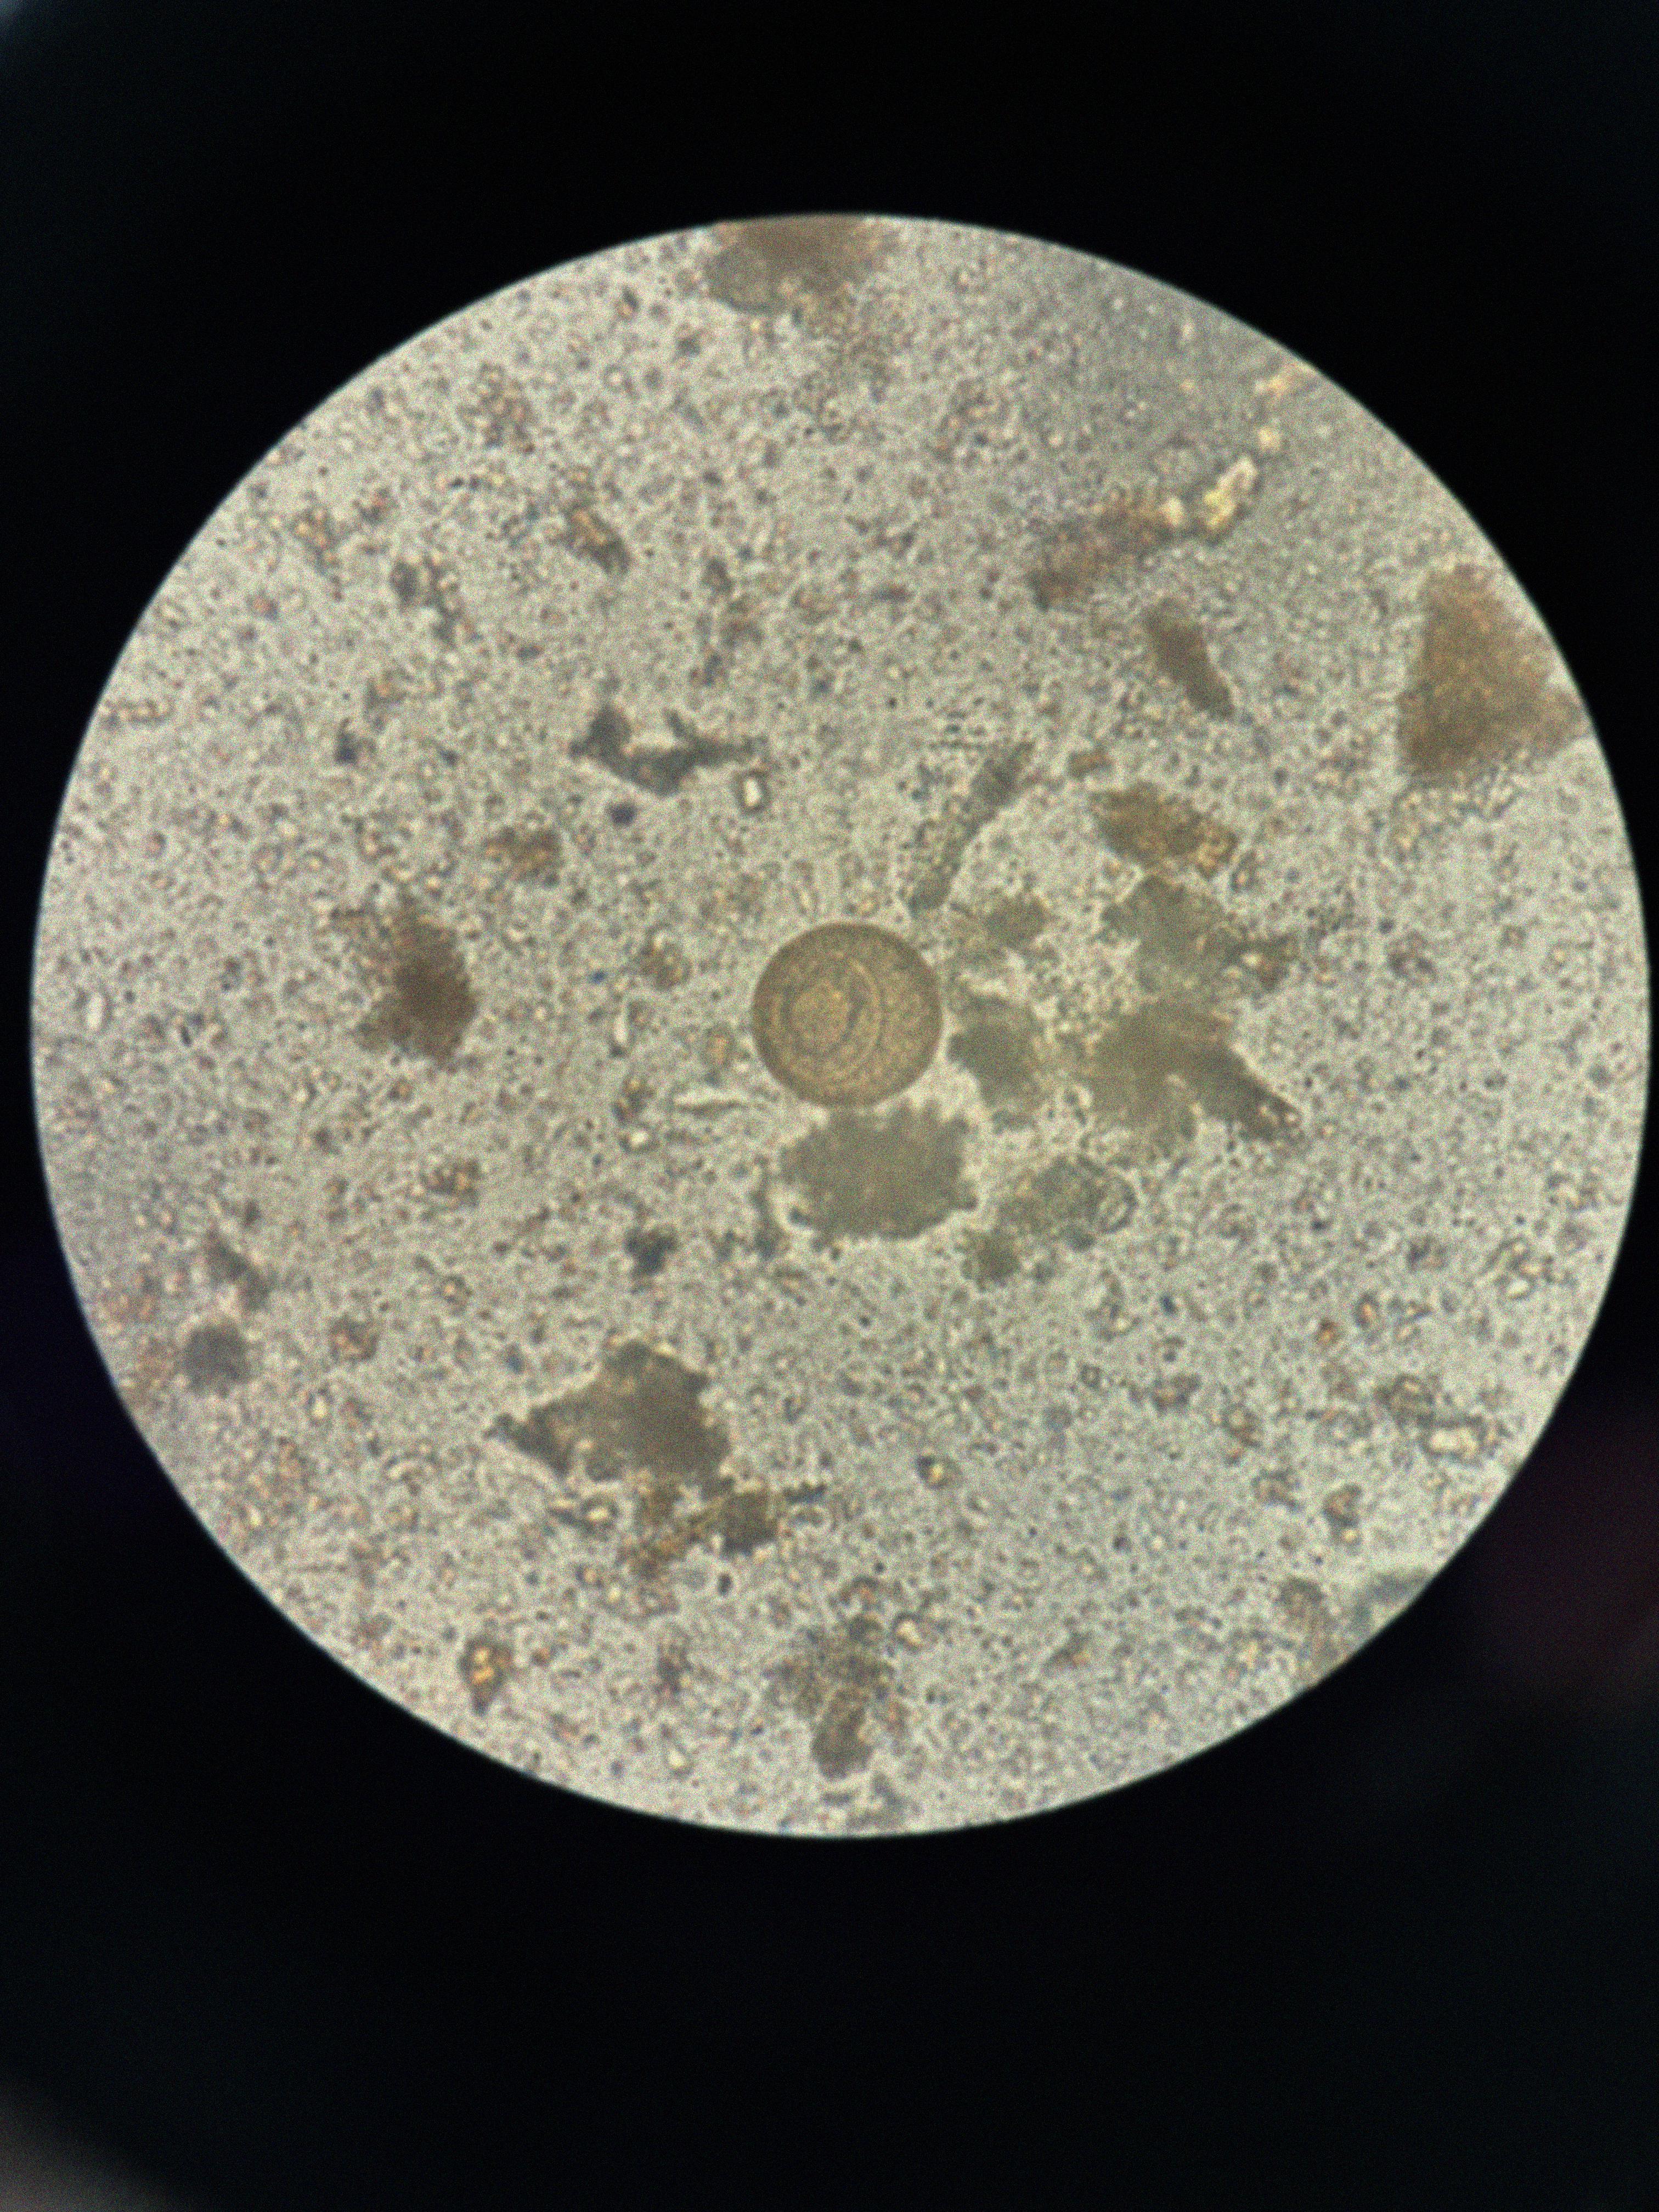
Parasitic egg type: Hymenolepis diminuta